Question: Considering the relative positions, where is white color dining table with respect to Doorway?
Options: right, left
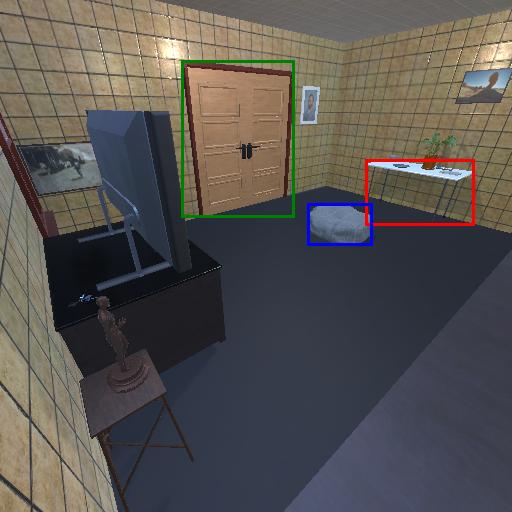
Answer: right